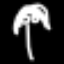
Label: palm tree